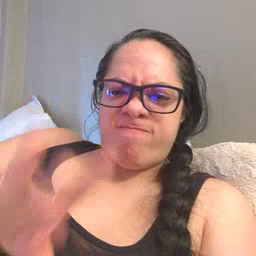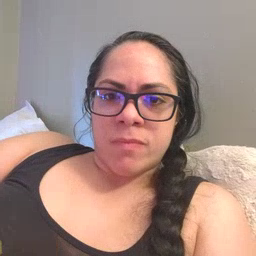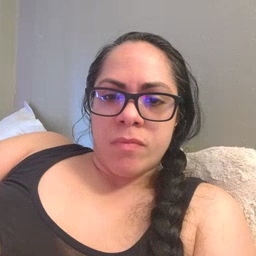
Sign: hate